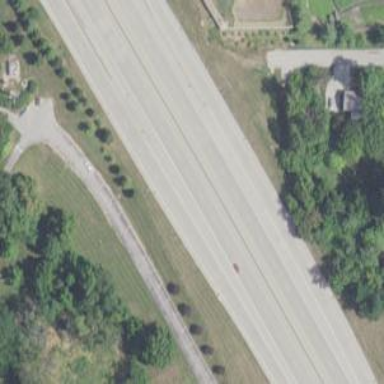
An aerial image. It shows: Trunk link highway.